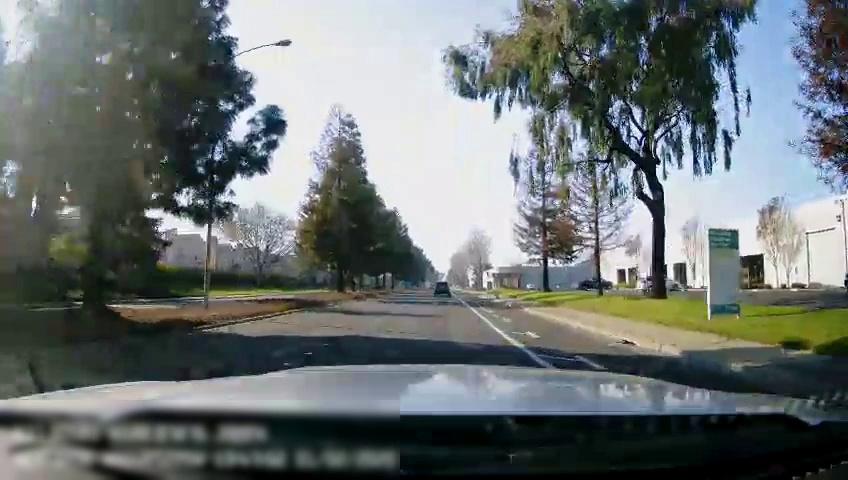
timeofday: Day
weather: Sunny
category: Drivable Space
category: Drivable Space
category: Vehicles | SUV
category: Vehicles | Truck
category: Vehicles | SUV
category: Lanes | Current Lane
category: Lanes | Current Lane